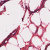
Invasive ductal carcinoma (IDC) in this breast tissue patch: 0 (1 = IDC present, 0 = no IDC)